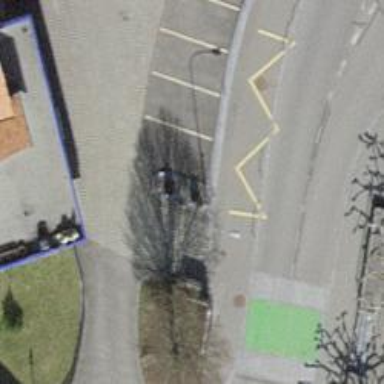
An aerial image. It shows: Bus stop with platform for public transport.